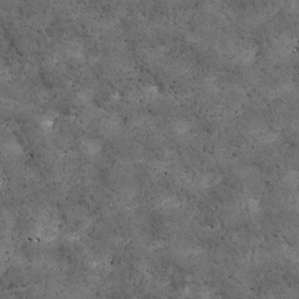
Label: non_frost